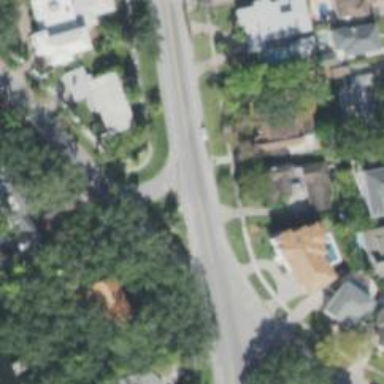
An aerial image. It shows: Residential road with asphalt surface. There is sidewalk on the left side.